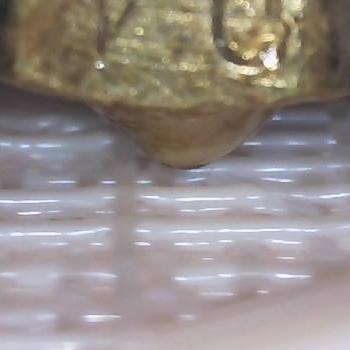
Flow rate: 105%